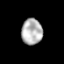
Tissue: prostate
Cell type: Myeloid cells
Senescence score: 0.1737
Nuclear area (px): 533
Mean DAPI intensity: 180.295